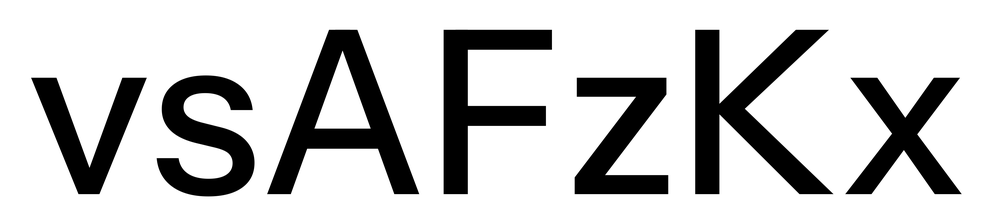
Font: InstrumentSans_Medium